Question: I'm analyzing this piece of code by Apple:
<URL>
The part I specifically don't understand is this segment, where they calculate the polynomial coefficients for the curve (they assume P0 and P1 are (0,0) and (1,1), respectively):
'''
UnitBezier(double p1x, double p1y, double p2x, double p2y)
{
// Calculate the polynomial coefficients, implicit first and last control points are (0,0) and (1,1).
cx = 3.0 * p1x;
bx = 3.0 * (p2x - p1x) - cx;
ax = 1.0 - cx -bx;
cy = 3.0 * p1y;
by = 3.0 * (p2y - p1y) - cy;
ay = 1.0 - cy - by;
}
'''
I assume they are using the cubic bezier function:

Can someone walk through the steps they are using to simplify this equation to get these coefficients? I'm assuming that since P0 is (0,0) that the first part can be removed, and since P3 is (1,1) the last part becomes t^3, so that leaves:
3 * (1-t)^2 * t * P1 + 3 * (1-t) * t^2 * P2 + t^3
How are they simplifying that to calculate the polynomial coefficients ax, bx and cx? Or am I way off base here?
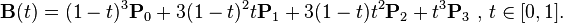
Answer: After a lot of futzing around, I figured out what's going on.
Multiplying out that polynomial above will simplify to:
'''
3(p1x)t -6(p1x)t^2 +3(p1x)t^3 +3(p2x)t^2 -3(p2x)t^3 +t^3
'''
We can group this based on the powers of 't':
'''
(3(p1x) - 3(p2x) + 1) * t^3
+
(3(p2x) - 6(p1x)) * t^2
+
(3(p1x)) * t
'''
So basically,
'''
cx = 3*p1x (this one is easy)
bx = (3(p2x) - 6(p1x))
= (3(p2x) - 3(p1x) - 3(p1x)
= 3(p2x - p1x) - cx
ax = 3(p1x) - 3(p2x) + 1
= 1 - 3(p1x) - 3(p2x) + 6(p1x)
= 1 - 3(p1x) - 3(p2x) + 3(p1x) + 3(p1x)
= 1 - 3(p1x) - (3(p2x) - 3(p1x) - 3(p1x))
= 1 - 3(p1x) - (3(p2x - p1x) - 3(p1x))
= 1 - cx - (3(p2x - p1x) - cx)
= 1 - cx - bx
'''